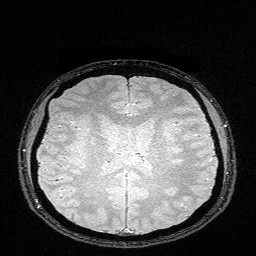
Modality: FLASH
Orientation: coronal
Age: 24
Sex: female